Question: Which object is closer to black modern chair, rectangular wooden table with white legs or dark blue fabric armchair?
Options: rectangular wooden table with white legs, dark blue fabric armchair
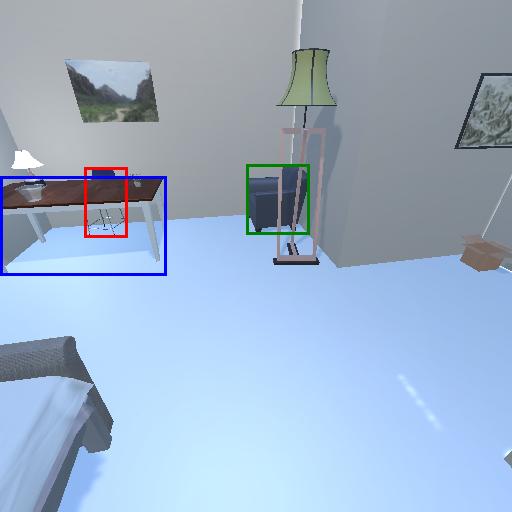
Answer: rectangular wooden table with white legs